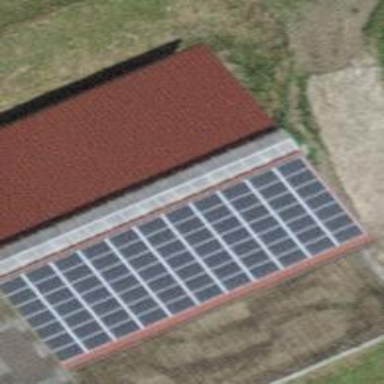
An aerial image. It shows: Solar photovoltaic panel generator.